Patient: sex M, age 75
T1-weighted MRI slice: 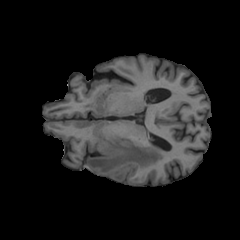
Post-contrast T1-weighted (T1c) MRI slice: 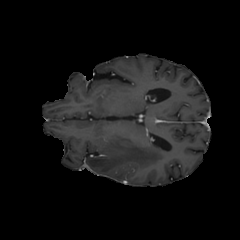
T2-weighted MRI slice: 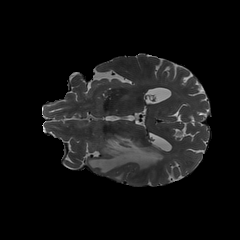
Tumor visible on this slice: yes
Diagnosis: Glioblastoma, IDH-wildtype
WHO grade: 4